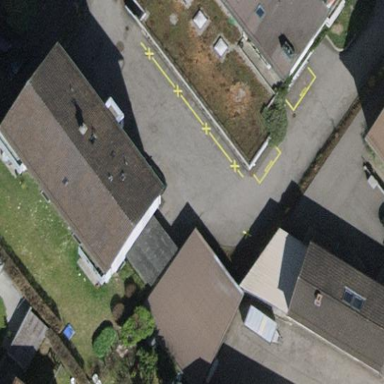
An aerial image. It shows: Garage building.